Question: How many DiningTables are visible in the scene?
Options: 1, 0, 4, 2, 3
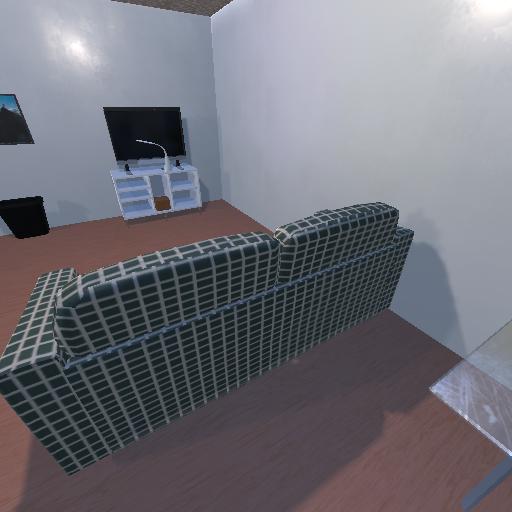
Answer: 1